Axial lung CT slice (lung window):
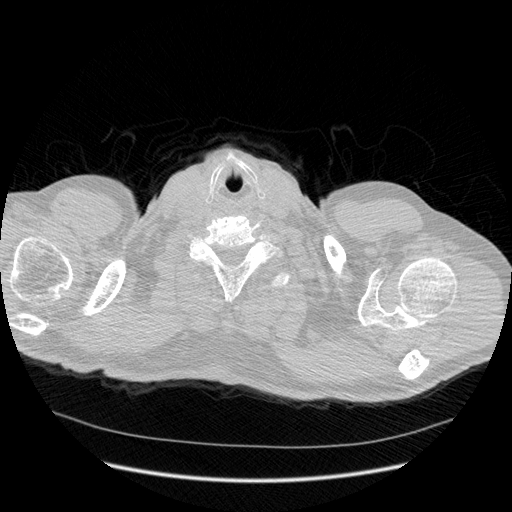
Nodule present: no